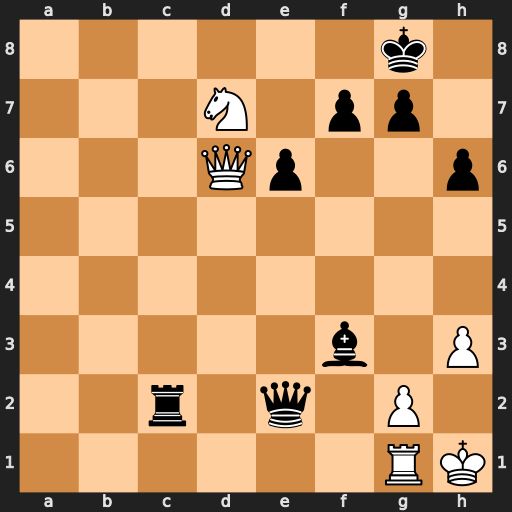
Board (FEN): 6k1/3N1pp1/3Qp2p/8/8/5b1P/2r1q1P1/6RK
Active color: w
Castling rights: -
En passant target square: -
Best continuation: Nf6+ gxf6 gxf3+ Kh7 Qg3